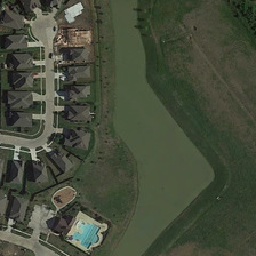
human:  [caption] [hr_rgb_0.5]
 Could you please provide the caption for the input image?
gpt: a swimming pool and some houses connected by paths are located on the shore of a lake.

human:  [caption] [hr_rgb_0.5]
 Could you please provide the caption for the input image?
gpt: here lies a long narrow pond next to a smart neighborhood and a bare land .

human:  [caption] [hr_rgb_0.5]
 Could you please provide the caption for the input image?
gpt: A swimming pool and several houses are connected together in a lake bank.

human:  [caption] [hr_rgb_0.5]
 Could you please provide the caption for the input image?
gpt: A swimming pool and some houses connected by paths are located by the lake.

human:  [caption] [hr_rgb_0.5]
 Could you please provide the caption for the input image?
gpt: an irregular green pond is near some buildings and a piece of meadow .